Question: When I do the following in R, I get a very strange bar chart
'''
a <- c('A', 'B','C','A','B', 'A','C')
b <- rep(2015, 7)
c <- c(5, 32, 7, 1, 74, 2, 23)
d <- data.frame(a,b,c)
ggplot(data=d, aes(x=b, y=c, fill=a)) + geom_bar(stat="identity")
'''
I get the following chart

I have 3 red areas instead of one, 2 green areas and 2 blue areas.
Why does the same color not add up to one single area?
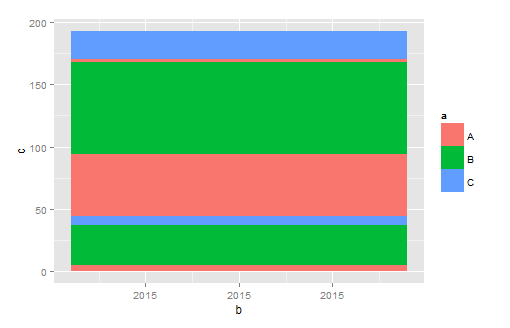
Answer: ggplot determines the stacking order based on the order of your data. So you can summarize your data like @Mateusz1981 did, but another approach is to sort your data by your fill variable by using order:
'''
ggplot(data=d, aes(x=factor(b), y=c, fill=a, order=a)) +
geom_bar(stat="identity")
'''
<URL>